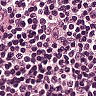
Metastatic tissue present: no